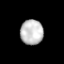
Tissue: lung
Cell type: Epithelial cells
Senescence score: 0.552
Nuclear area (px): 561
Mean DAPI intensity: 191.364